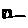
Label: square